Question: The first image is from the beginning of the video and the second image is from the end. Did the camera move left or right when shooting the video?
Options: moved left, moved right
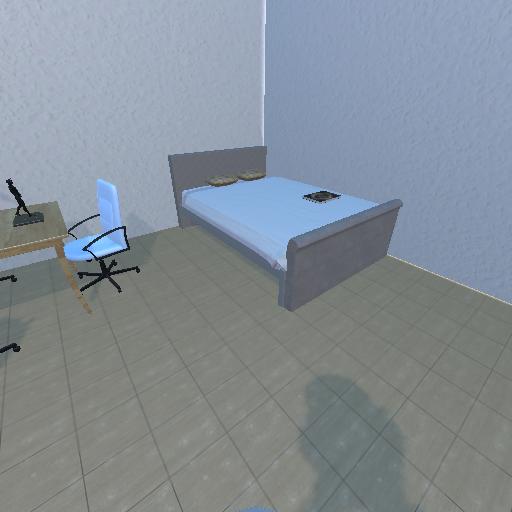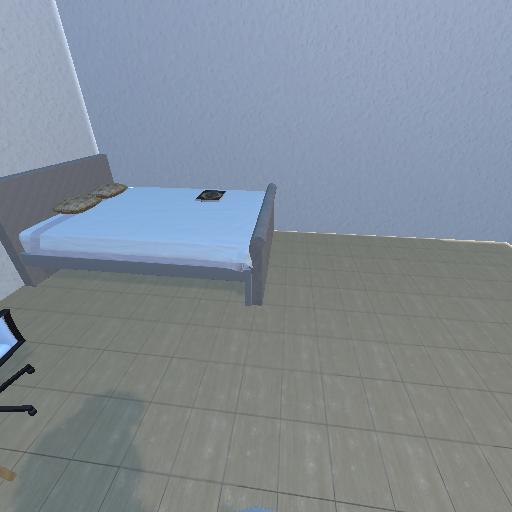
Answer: moved left